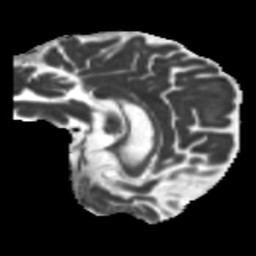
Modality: MD
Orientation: sagittal
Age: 60
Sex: male
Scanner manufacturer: siemens
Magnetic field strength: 3 T
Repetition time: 5.25 s
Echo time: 0.08 s